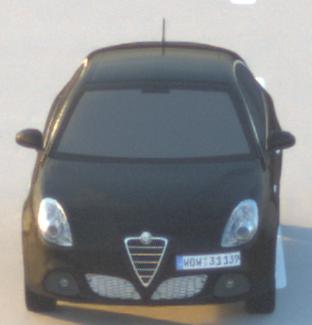
Make: Alfa Romeo
Model: Giulietta 1.4 TB 16V
Detailed model: Giulietta (940)
Model produced from: 2010/05
Model produced until: 2013/03
Doors: 5
Color: black
Road condition: dry road
Daytime: sunrise or sunset
Contrast: medium contrast